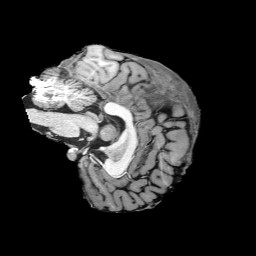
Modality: UNIT1
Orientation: sagittal